Aerial crown-view tile of a tropical tree (Barro Colorado Island, Panama), acquired 20250317:
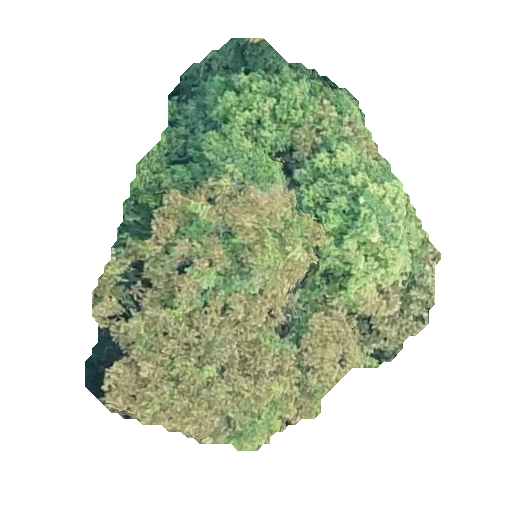
Species: Dipteryx oleifera
GBIF accepted scientific name: Dipteryx oleifera
Crown area: 144.373 m²